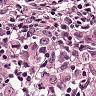
Metastatic tissue present: yes